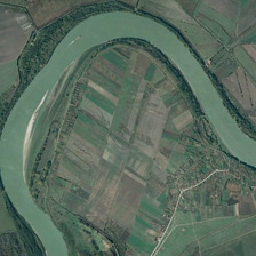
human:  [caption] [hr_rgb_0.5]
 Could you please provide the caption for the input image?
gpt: The winding river is green.

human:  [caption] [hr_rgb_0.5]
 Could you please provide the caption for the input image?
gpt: The curved river is green.

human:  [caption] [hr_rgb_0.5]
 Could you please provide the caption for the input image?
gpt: The color of the curved river is green.

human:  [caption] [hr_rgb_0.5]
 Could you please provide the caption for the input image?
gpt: The color of the River Curving is green.

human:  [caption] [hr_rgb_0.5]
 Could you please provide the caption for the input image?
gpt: The color of the curved river is green.